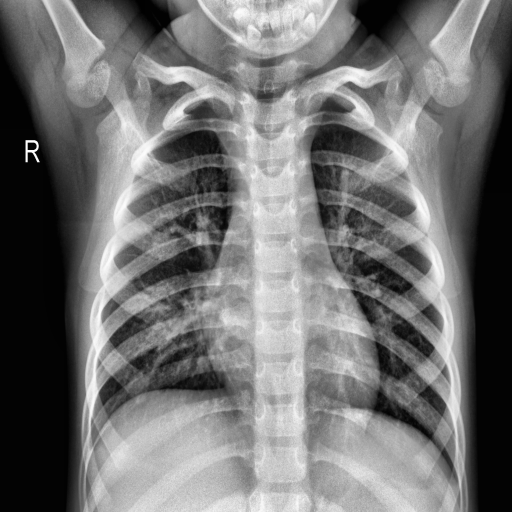
Finding: NORMAL